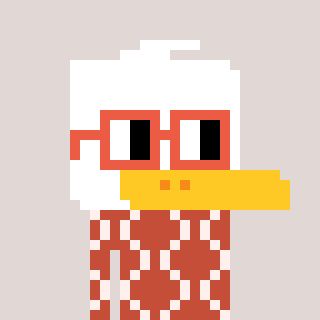
a pixel art character with square orange glasses, a duck-shaped head and a rust-colored body on a warm background